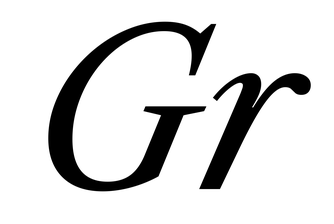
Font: LibreCaslonText-Italic_Italic